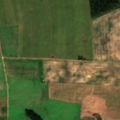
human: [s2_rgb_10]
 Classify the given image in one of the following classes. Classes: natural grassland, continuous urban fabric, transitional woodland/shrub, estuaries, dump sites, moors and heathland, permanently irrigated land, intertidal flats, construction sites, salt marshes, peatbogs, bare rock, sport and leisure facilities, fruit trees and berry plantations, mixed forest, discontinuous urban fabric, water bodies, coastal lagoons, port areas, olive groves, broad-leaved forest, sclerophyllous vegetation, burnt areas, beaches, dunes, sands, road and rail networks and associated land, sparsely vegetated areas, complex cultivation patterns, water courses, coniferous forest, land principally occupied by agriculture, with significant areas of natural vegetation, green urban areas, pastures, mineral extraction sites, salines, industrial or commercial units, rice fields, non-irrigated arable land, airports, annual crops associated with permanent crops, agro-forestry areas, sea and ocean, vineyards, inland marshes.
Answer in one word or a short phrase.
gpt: non-irrigated arable land, mixed forest, transitional woodland/shrub